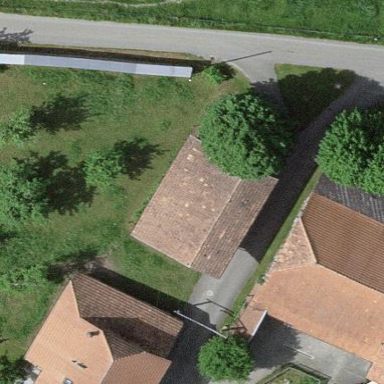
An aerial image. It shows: Barn.